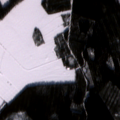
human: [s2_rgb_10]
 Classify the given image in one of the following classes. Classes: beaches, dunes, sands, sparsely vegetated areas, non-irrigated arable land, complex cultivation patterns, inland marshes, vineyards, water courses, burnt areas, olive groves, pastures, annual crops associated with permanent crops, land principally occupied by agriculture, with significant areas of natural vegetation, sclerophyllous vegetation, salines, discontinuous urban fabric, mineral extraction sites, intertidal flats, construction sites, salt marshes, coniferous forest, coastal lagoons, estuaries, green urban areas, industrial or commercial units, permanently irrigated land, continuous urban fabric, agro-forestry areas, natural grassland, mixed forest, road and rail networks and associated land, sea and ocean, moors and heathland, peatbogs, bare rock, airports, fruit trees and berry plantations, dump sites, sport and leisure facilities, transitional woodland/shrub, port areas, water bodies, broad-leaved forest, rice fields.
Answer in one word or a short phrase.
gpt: non-irrigated arable land, mixed forest